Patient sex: M
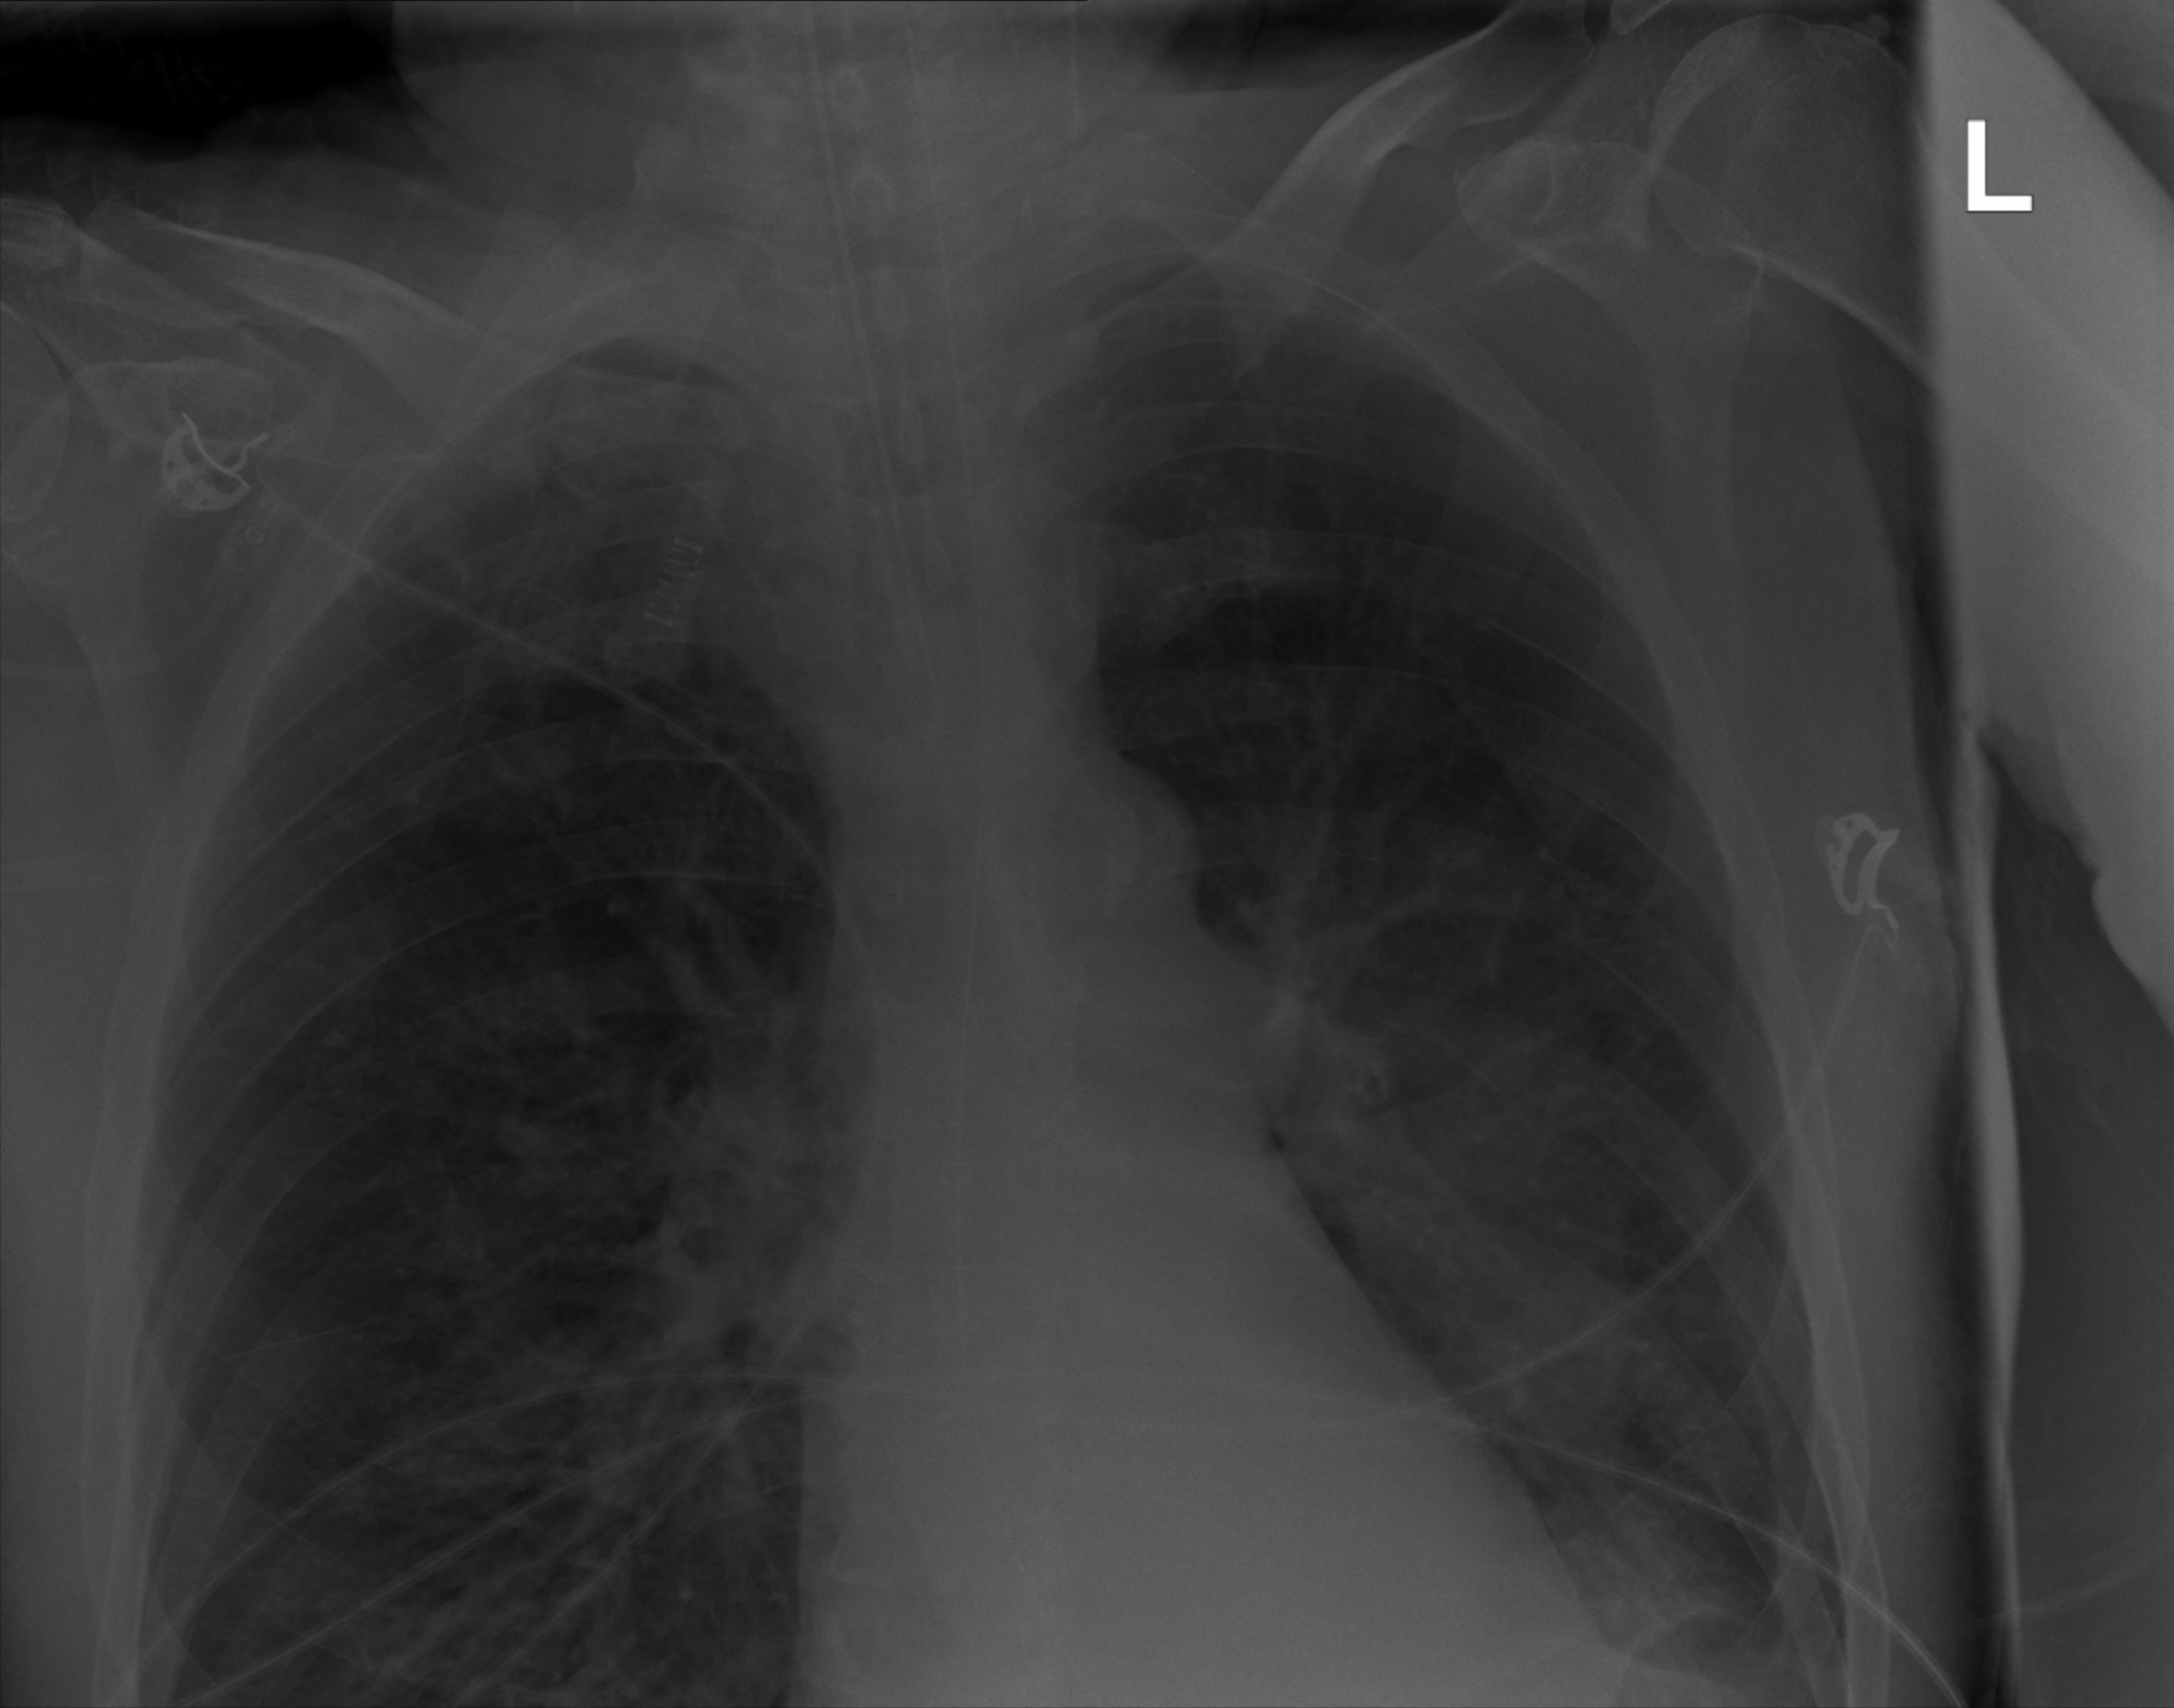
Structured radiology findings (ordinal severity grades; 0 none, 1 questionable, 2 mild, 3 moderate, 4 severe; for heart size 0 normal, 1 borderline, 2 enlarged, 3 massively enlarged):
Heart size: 0
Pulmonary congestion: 2
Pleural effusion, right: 0
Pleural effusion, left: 0
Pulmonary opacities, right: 0
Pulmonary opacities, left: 0
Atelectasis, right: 0
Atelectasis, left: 0